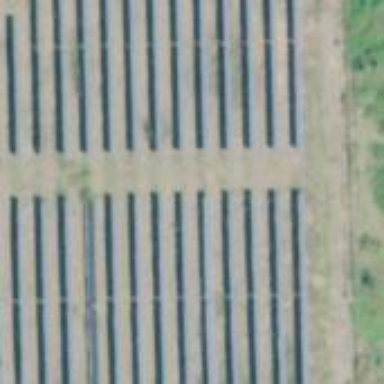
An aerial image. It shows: Solar photovoltaic power plant surrounded by fence.